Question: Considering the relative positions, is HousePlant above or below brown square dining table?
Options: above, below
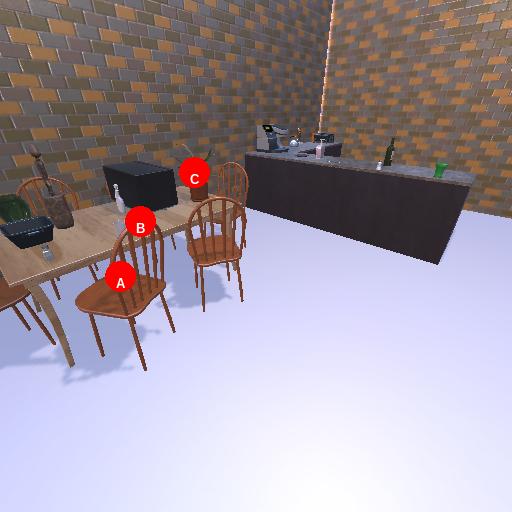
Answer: above